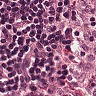
Metastatic tissue present: no